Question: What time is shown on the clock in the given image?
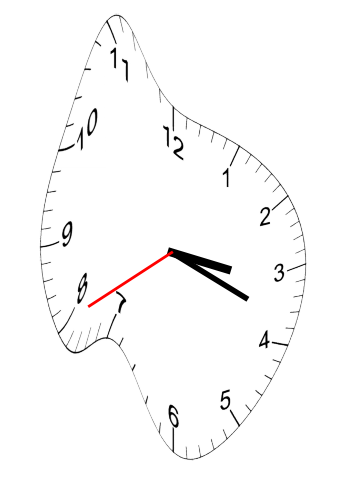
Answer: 03:18:40